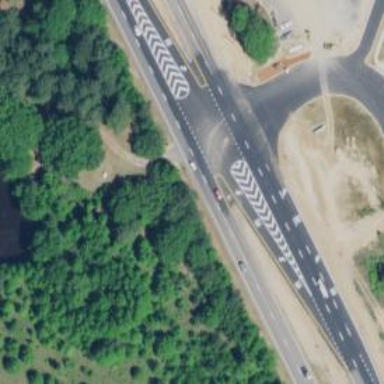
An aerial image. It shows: Trunk highway.